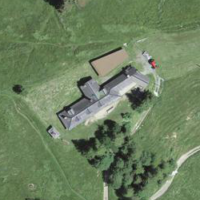
EUNIS habitat code: 25
Species observed at this site:
Orchis mascula
Plantago media
Cirsium arvense
Tussilago farfara